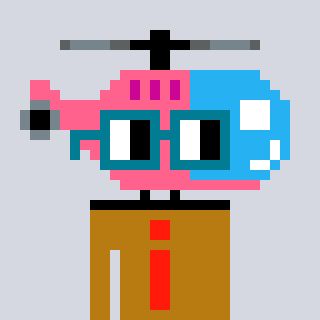
a pixel art character with square dark green glasses, a helicopter-shaped head and a gold-colored body on a cool background